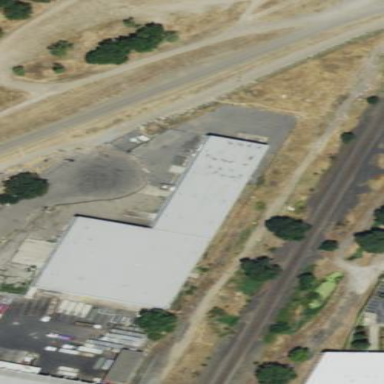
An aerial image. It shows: Warehouse building.